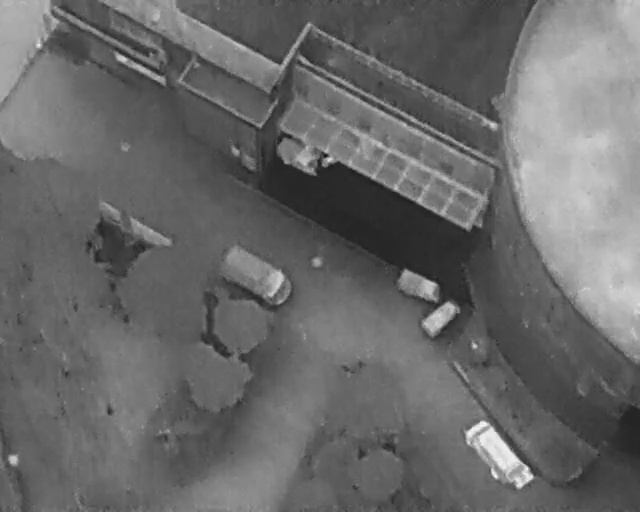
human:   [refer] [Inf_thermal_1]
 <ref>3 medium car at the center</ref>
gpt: <box>[[37, 46, 42, 61, 32], [63, 51, 67, 60, 27], [65, 59, 72, 64, 51]]</box>